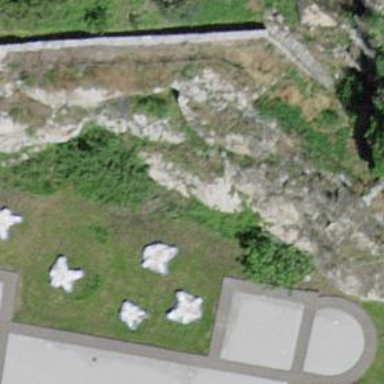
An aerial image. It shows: Outdoor seating area for leisure land.